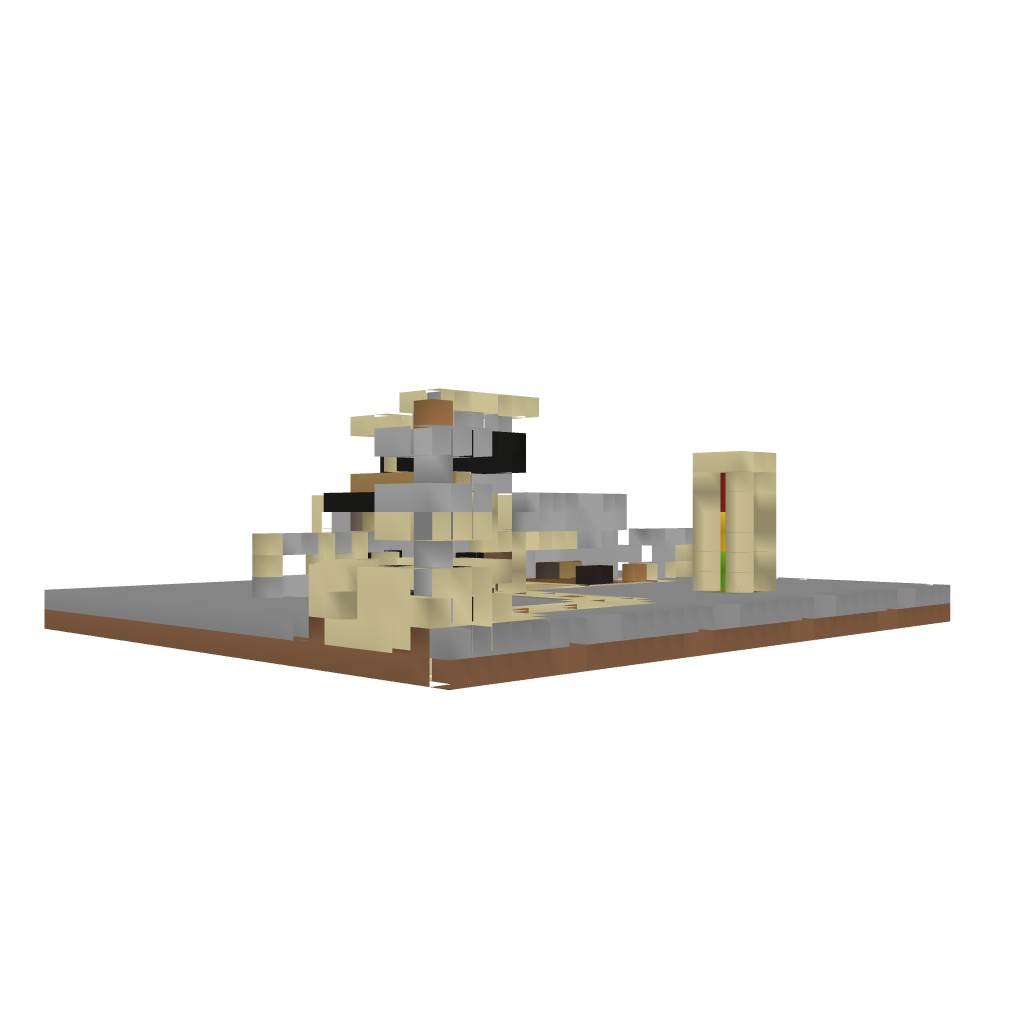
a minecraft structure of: Sabulo Tectum